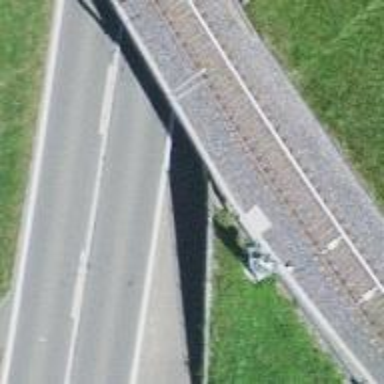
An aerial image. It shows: Railway bridge with electrified tracks and single contact line.